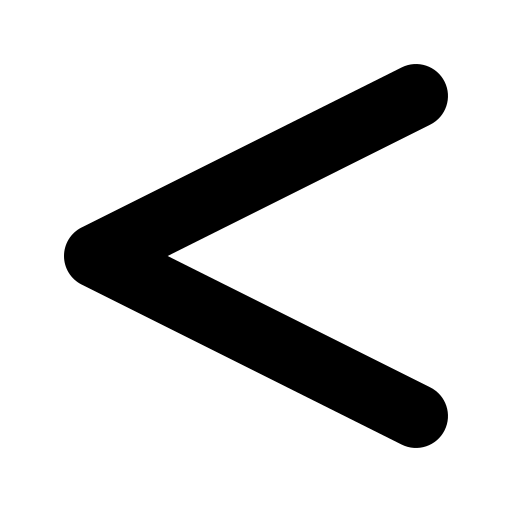
Tags: icon, FontAwesome, fa-icon, solid, less, than